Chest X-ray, AP view. Patient: 65 years old, sex F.
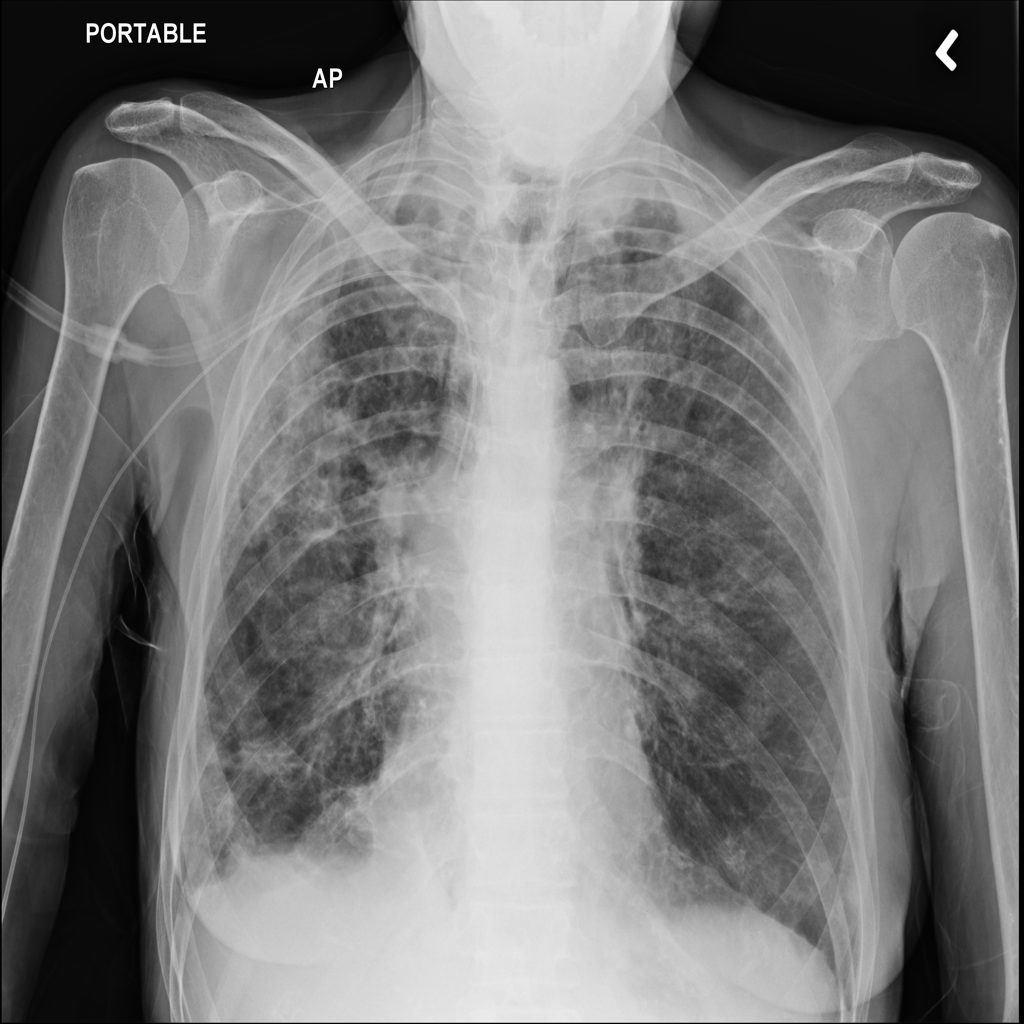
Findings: Infiltration